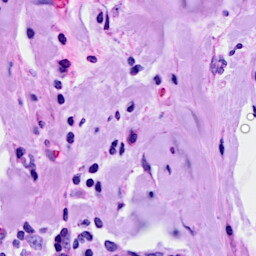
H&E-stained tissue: Breast